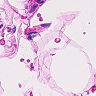
Metastatic tissue present: no